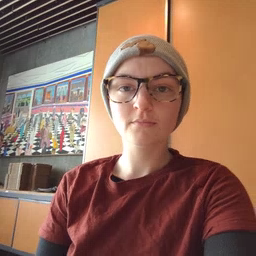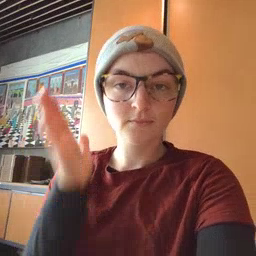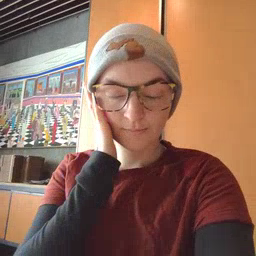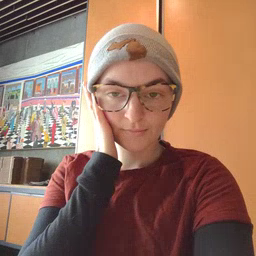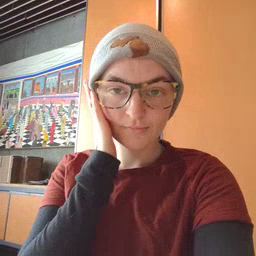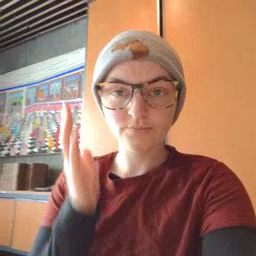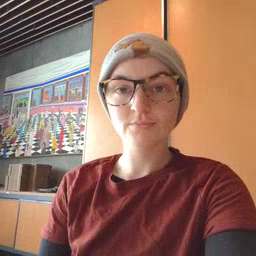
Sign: bedroom